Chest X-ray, PA view. Patient: 42 years old, sex M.
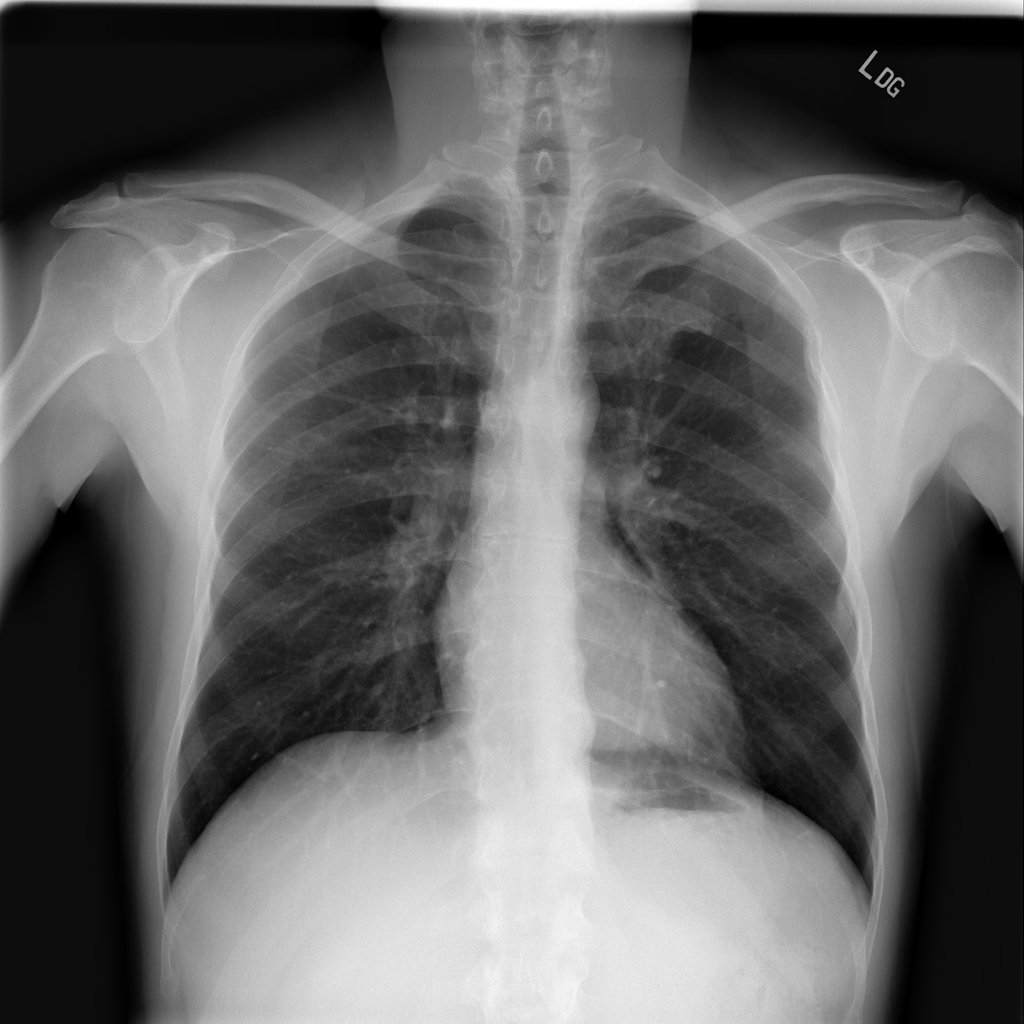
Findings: No Finding